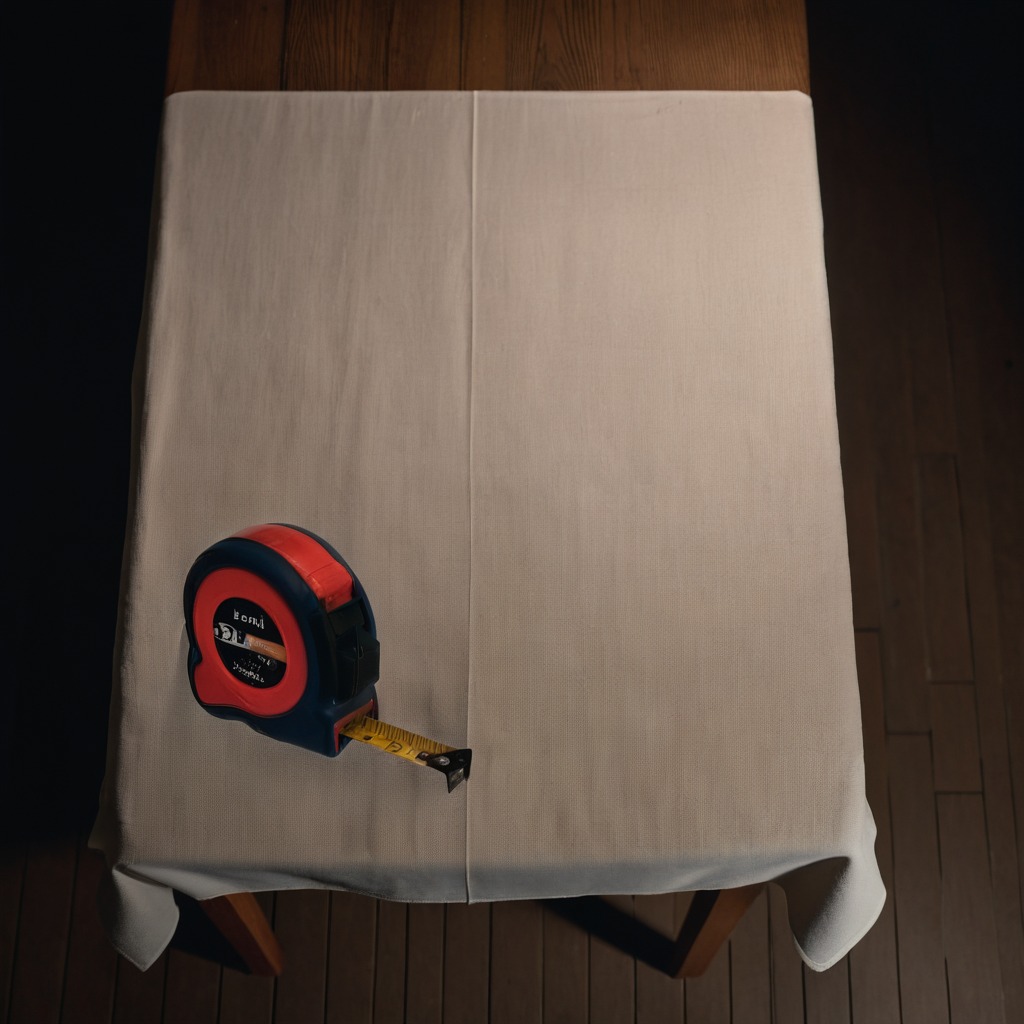
A measuring tape is lying on the wooden table.